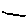
Label: line